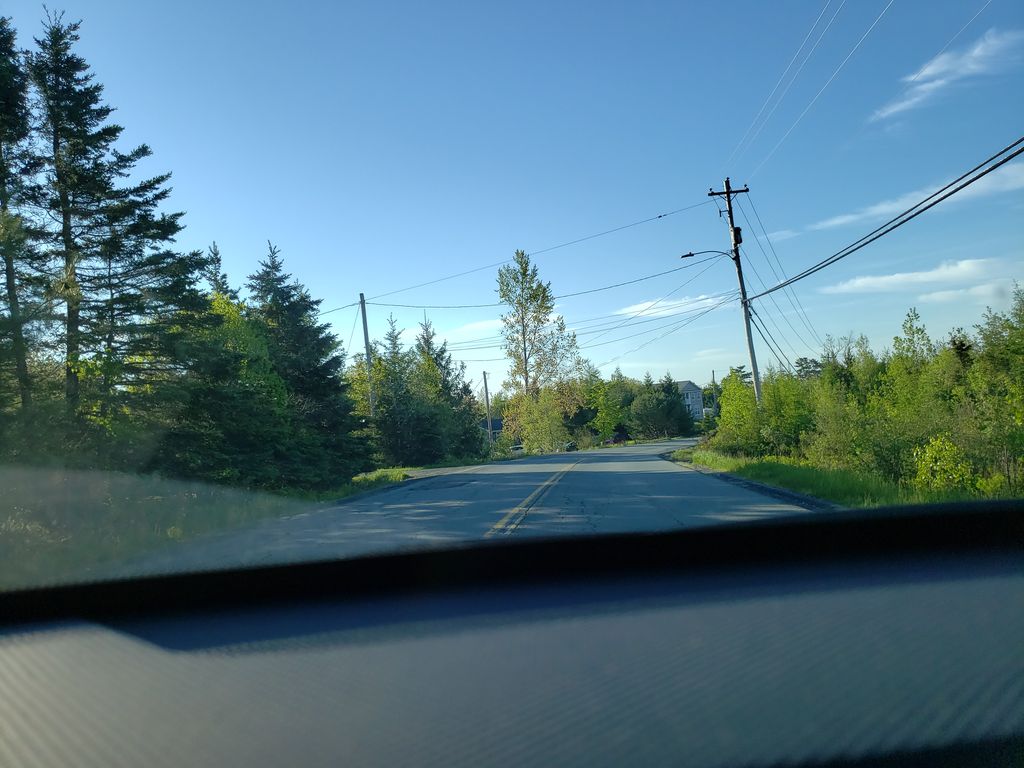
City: halifax